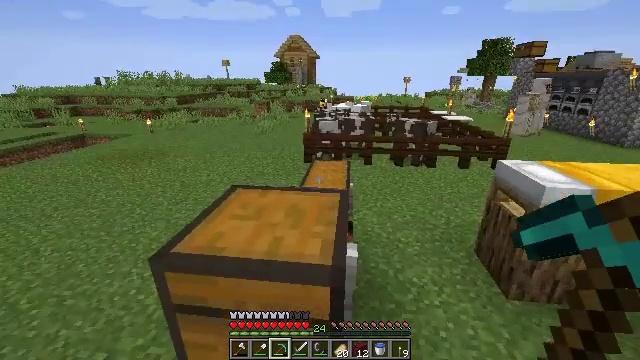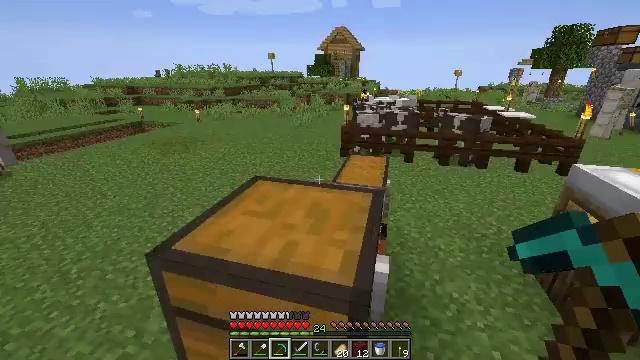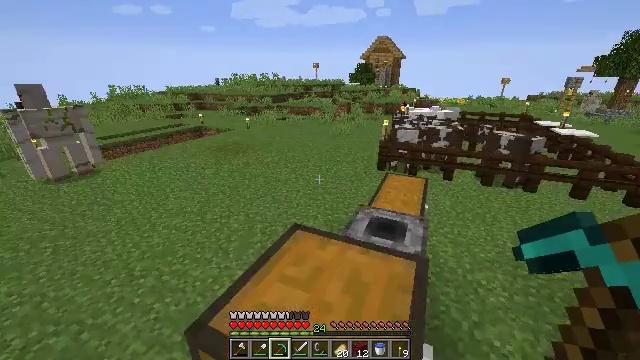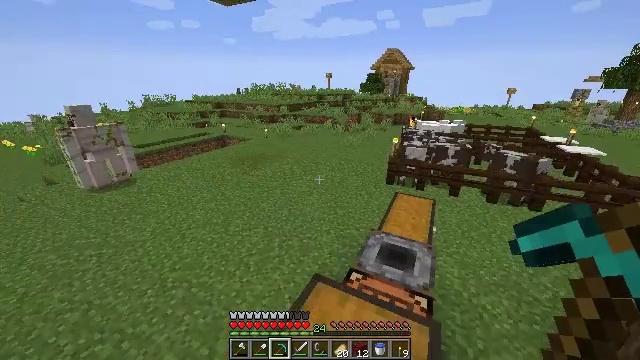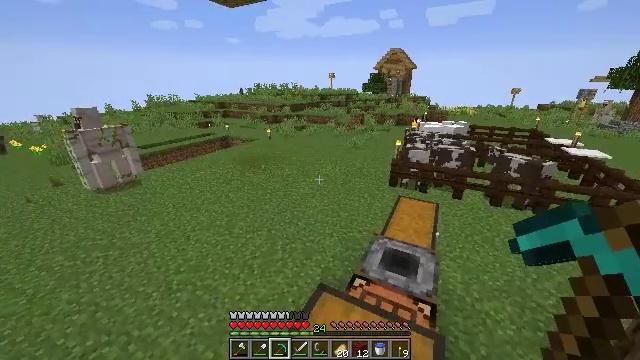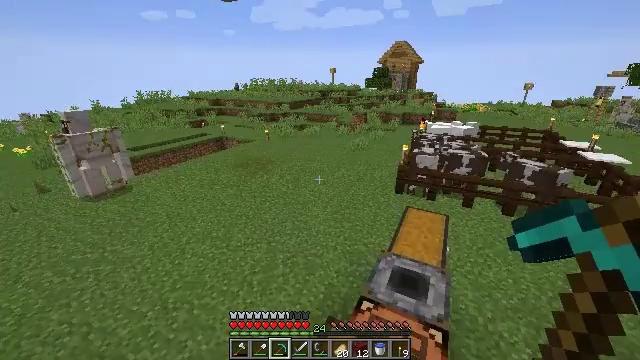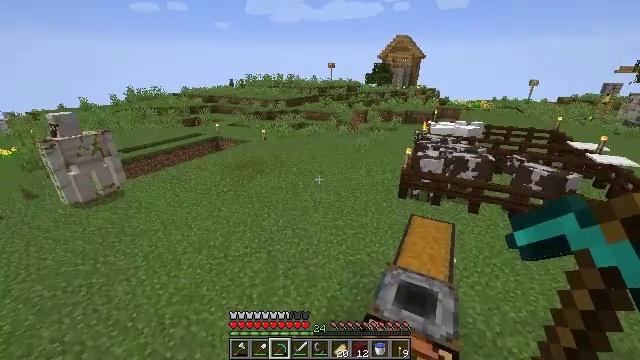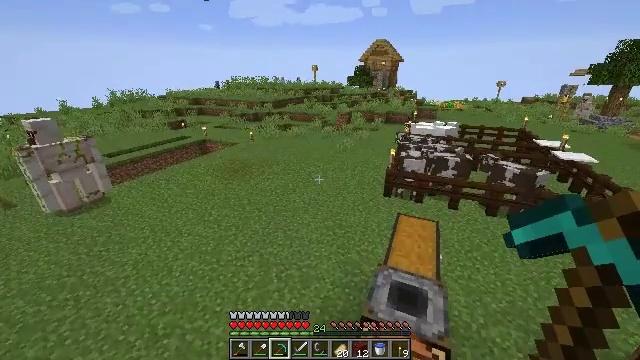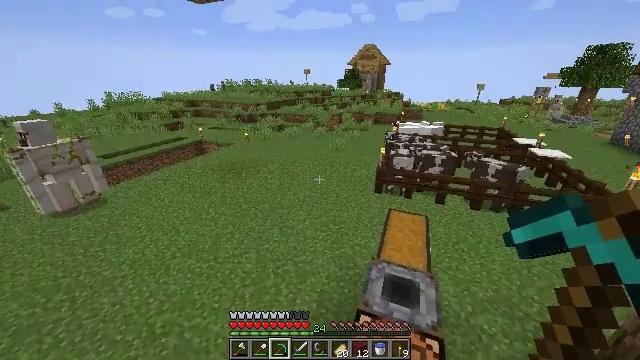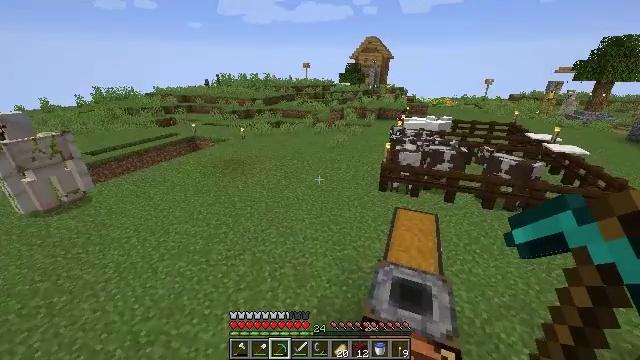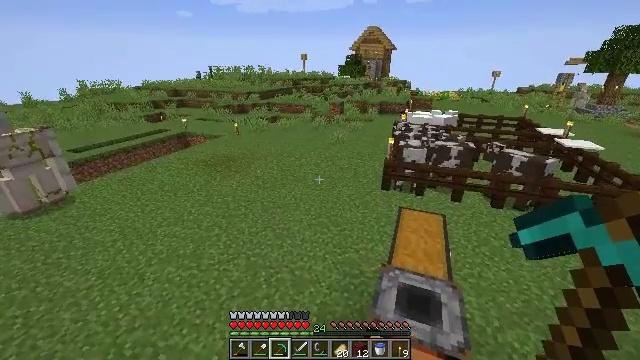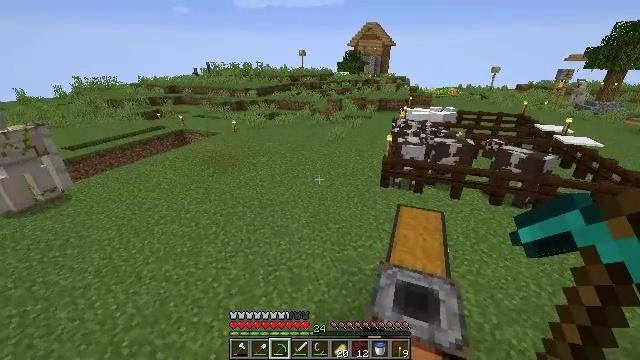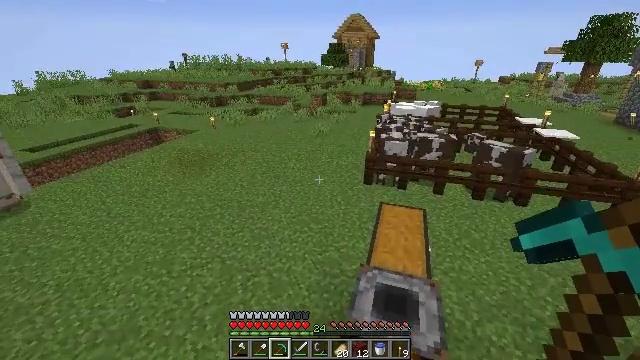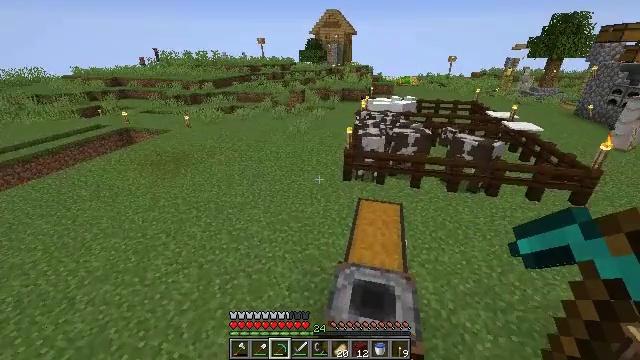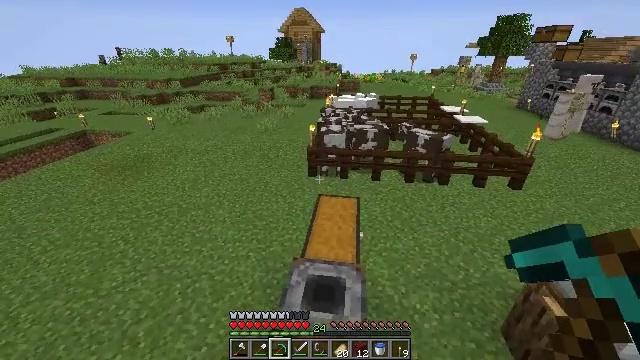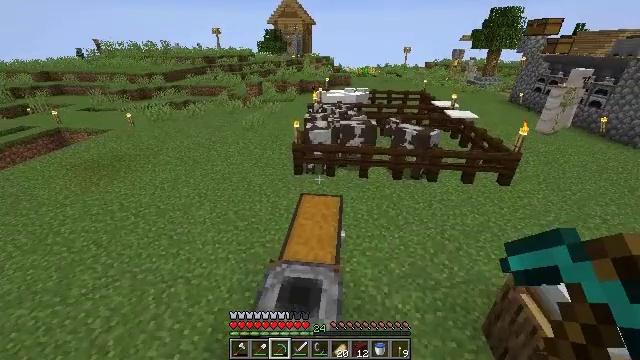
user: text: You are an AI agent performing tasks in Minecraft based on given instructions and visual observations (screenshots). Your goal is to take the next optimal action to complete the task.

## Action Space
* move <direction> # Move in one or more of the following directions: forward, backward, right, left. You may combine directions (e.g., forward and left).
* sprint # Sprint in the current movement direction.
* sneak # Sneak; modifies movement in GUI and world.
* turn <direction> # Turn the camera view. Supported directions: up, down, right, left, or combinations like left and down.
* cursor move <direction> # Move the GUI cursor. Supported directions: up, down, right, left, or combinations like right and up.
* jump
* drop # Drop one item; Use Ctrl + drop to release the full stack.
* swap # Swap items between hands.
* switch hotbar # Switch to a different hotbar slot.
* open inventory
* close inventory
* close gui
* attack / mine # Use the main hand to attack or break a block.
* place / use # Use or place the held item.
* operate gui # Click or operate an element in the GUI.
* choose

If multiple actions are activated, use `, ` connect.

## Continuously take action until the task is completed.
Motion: motion action
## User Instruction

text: Get stone stairs by crafting with stone.
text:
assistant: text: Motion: move forward, sprint, turn left and down, jump
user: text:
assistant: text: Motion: move forward, sprint, turn left, jump
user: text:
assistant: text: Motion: move forward, sprint, turn left, jump
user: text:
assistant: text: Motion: move forward, sprint, jump
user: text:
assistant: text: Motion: move forward, jump
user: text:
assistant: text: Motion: move forward
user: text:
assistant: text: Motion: move forward and move right, turn right
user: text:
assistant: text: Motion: move forward and move right, turn right
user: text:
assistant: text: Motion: move forward and move right
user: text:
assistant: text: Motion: move right
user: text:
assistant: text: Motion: move right
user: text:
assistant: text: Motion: move right, turn right
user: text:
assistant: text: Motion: move right, turn right
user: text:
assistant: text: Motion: move right, turn right and down
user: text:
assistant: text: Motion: move right, turn right
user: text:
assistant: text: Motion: move right
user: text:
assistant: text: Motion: move right
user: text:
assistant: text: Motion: move right
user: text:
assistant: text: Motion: move right, turn left
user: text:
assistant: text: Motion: move right, turn left
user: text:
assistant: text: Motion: move right, turn left
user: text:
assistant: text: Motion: move right, turn left
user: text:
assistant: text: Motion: move right, turn left
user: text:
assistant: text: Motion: move right, turn left
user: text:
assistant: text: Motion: turn left
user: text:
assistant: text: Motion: turn left
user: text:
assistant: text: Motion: move forward, turn left
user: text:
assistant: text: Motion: move forward, turn left
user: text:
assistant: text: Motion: move forward, turn left
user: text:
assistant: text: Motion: move forward, turn left and down